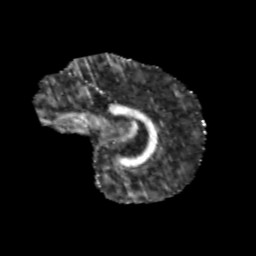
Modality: FA
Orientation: sagittal
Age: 10
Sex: male
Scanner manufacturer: siemens
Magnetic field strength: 3 T
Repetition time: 3.8 s
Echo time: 0.07 s